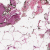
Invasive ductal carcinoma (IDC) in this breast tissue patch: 0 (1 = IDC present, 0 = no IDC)